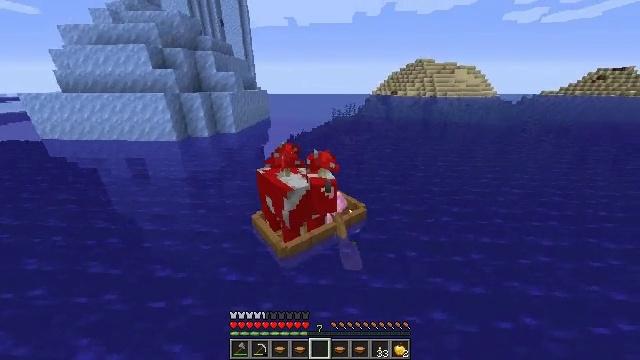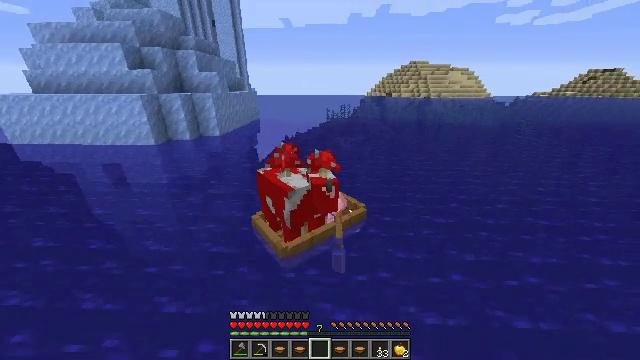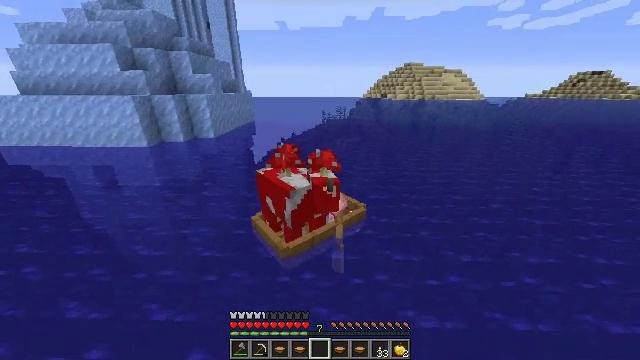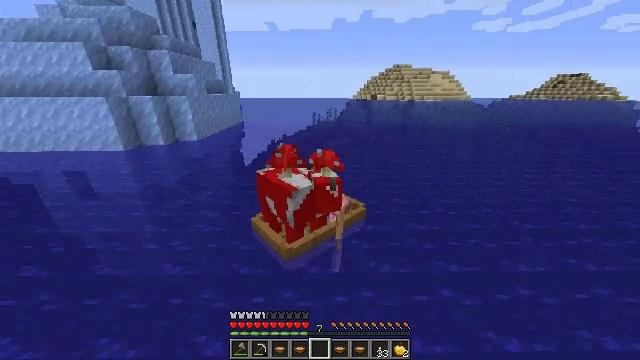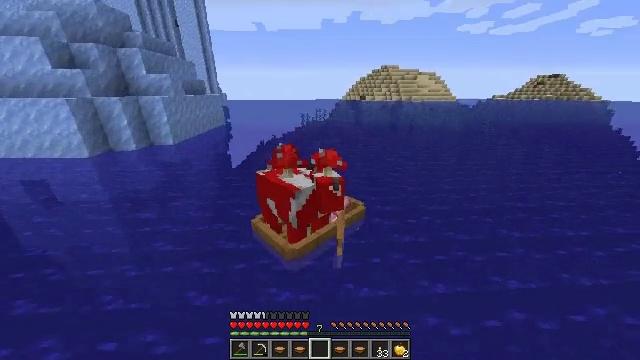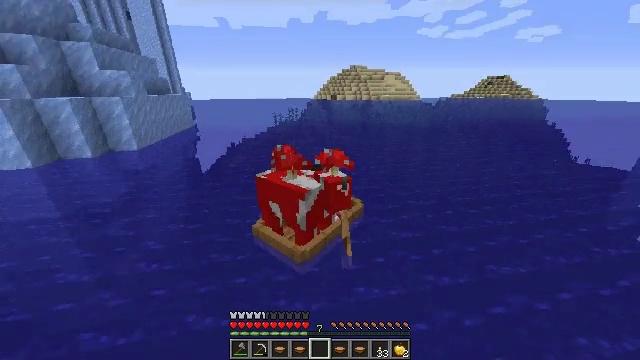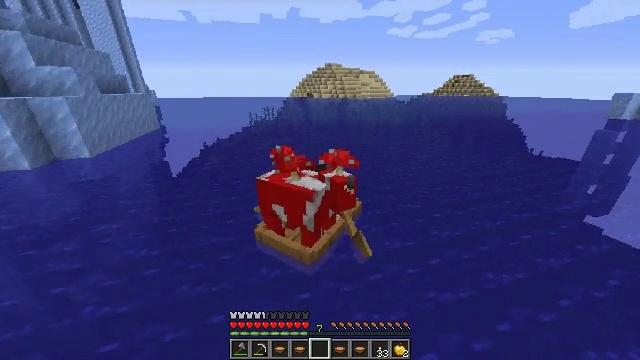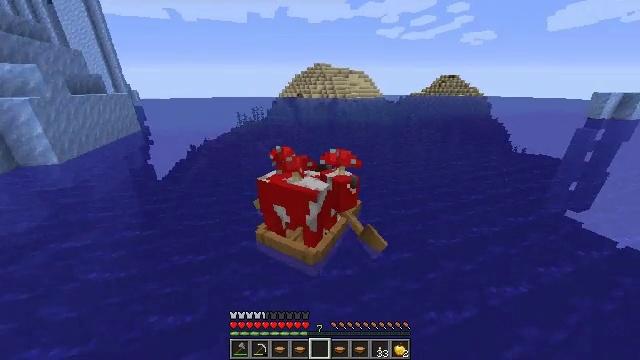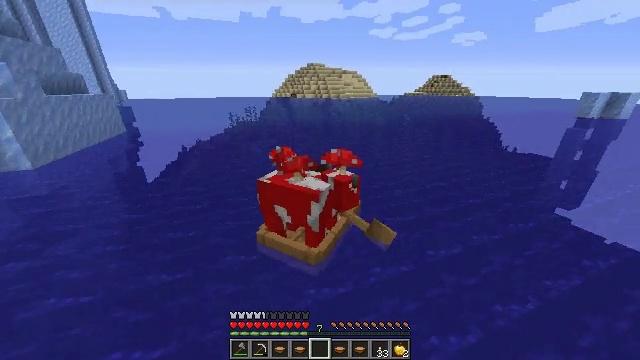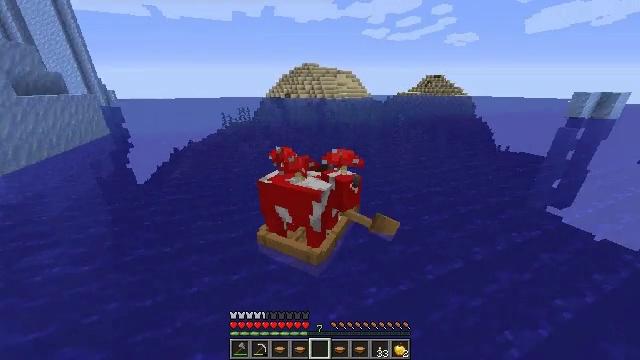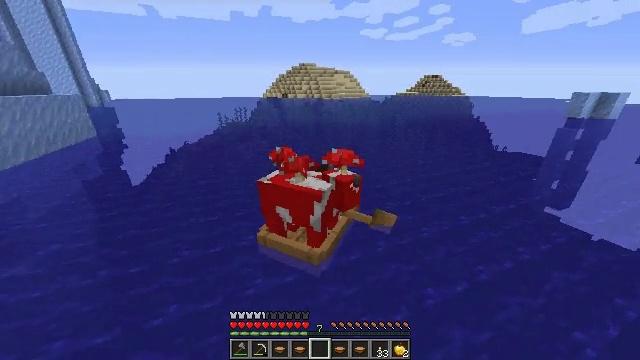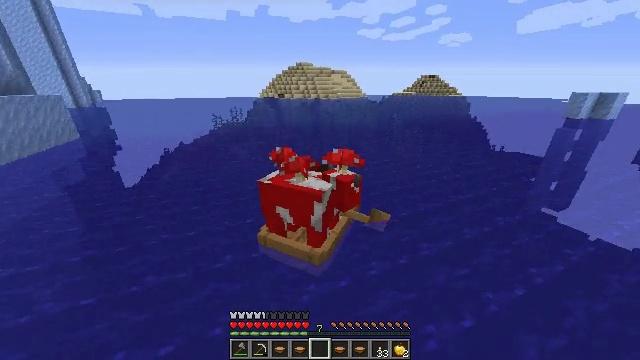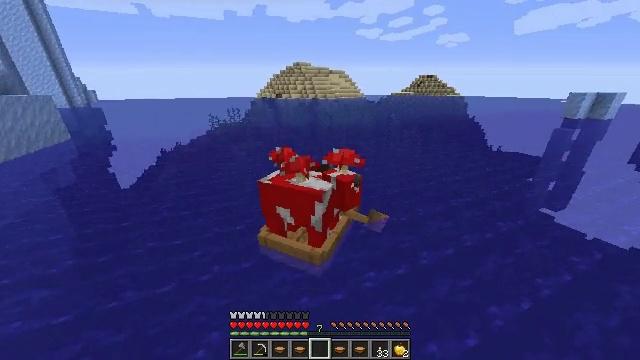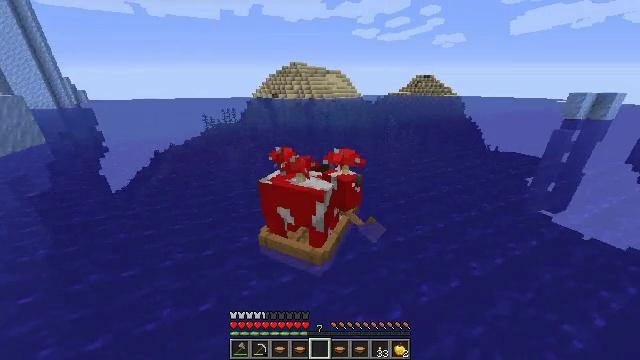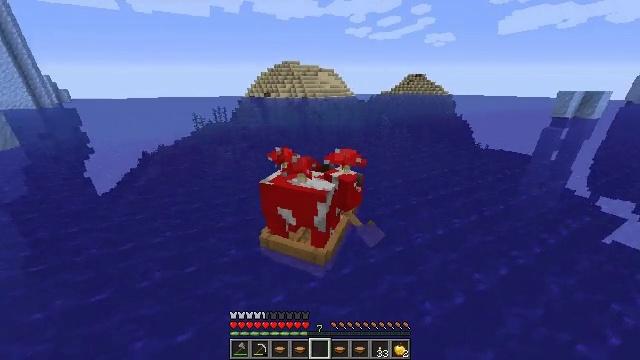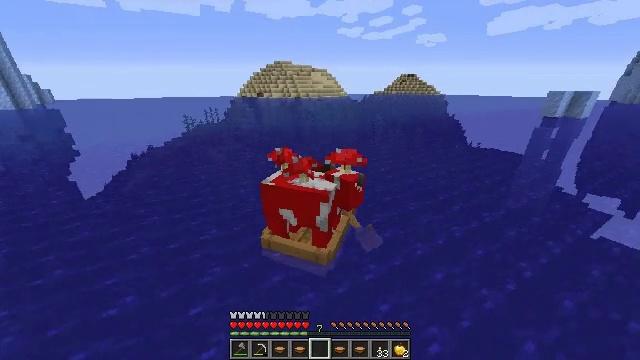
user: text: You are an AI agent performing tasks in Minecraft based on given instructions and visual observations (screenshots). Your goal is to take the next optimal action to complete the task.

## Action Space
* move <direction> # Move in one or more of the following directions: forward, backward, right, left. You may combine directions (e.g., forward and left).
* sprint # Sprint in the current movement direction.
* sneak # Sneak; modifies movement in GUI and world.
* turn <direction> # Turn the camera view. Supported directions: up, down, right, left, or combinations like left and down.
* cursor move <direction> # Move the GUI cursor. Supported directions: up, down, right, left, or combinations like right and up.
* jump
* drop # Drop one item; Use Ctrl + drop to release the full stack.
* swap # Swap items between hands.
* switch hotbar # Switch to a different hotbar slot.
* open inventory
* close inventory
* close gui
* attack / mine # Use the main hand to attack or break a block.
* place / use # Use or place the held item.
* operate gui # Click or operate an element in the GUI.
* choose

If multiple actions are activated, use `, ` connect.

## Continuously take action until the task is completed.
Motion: motion action
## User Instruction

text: Drop a mushroom stew.
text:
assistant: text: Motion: move forward, sprint
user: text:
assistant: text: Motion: move forward, sprint, turn right
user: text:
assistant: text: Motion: move forward, sprint, turn right
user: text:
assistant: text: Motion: move forward, sprint, turn right
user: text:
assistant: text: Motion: move forward, sprint, turn right
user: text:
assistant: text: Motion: move forward, sprint, turn right
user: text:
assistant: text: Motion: move forward, sprint, turn right
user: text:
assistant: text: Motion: move forward, sprint, turn right
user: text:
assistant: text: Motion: move forward, sprint, turn right
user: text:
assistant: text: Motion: move forward, sprint
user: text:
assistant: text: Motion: move forward, sprint
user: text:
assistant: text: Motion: move forward, sprint
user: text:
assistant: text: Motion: move forward, sprint
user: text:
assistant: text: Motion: move forward, sprint, turn right
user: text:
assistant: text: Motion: move forward, sprint, turn right
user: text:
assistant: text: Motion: move forward, sprint
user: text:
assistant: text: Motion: move forward, sprint
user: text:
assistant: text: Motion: move forward, sprint
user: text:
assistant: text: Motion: move forward, sprint
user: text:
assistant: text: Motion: move forward, sprint
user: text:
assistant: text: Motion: move forward, sprint
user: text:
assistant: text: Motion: move forward, sprint
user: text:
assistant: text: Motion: move forward, sprint
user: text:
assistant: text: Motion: move forward, sprint
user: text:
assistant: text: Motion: move forward, sprint
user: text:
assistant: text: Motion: move forward, sprint
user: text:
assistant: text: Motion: move forward, sprint
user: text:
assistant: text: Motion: move forward, sprint
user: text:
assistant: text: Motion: move forward, sprint
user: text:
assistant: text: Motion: move forward, sprint